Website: lowes
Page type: payment
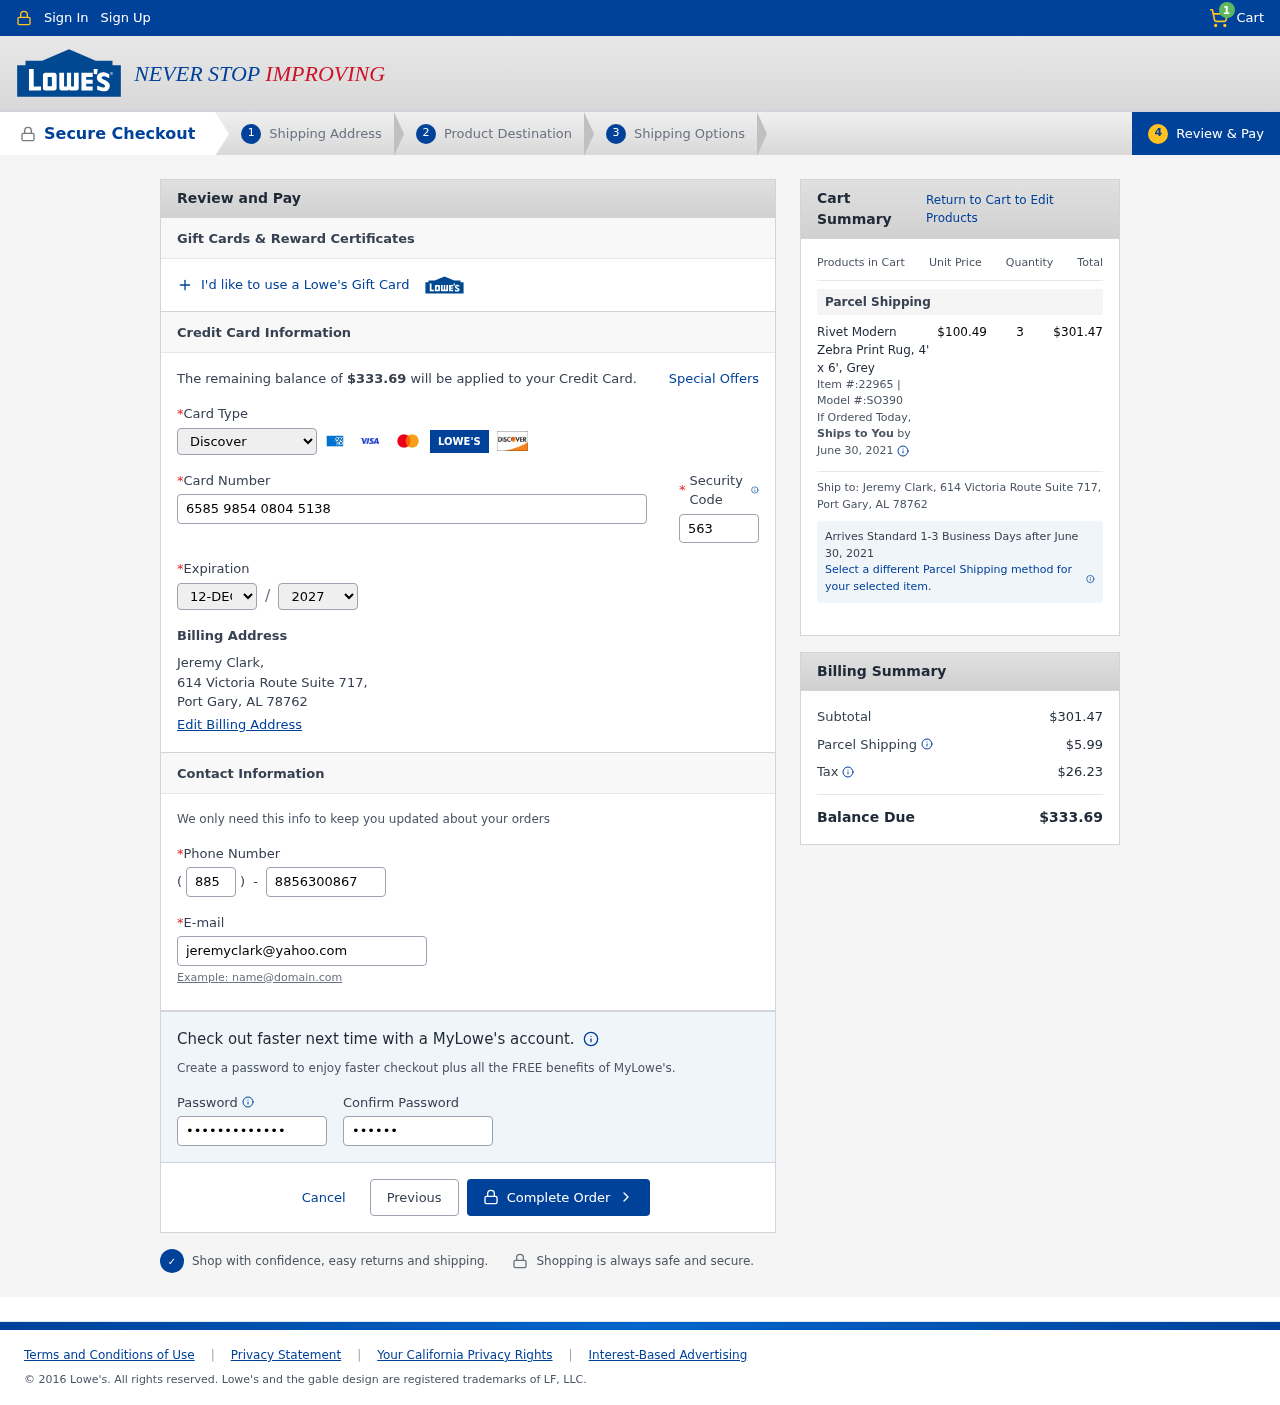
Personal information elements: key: PII_CARD_CVV
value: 563
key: PII_CARD_EXPIRY_MONTH
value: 12
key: PII_CARD_EXPIRY_YEAR
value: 27
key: PII_CARD_NUMBER
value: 6585 9854 0804 5138
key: PII_CARD_TYPE
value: Discover
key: PII_CITY_STATE_ZIP
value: Port Gary, AL 78762
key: PII_EMAIL
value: jeremyclark@yahoo.com
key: PII_FULLNAME
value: Jeremy Clark,
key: PII_PHONE
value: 8856300867
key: PII_PHONE_AREA
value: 885
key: PII_STREET
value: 614 Victoria Route Suite 717,
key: PII_FULLNAME2
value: Jeremy Clark
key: PII_STREET2
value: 614 Victoria Route Suite 717
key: PII_CITY_STATE_ZIP2
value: Port Gary, AL 78762
Product elements: key: PRODUCT1_NAME
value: Rivet Modern Zebra Print Rug, 4' x 6', Grey
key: PRODUCT1_PRICE
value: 100.49
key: PRODUCT1_QUANTITY
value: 3
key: PRODUCT1_ITEM
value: Item #:22965
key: PRODUCT1_MODEL
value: Model #:SO390
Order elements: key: ORDER_NUM_ITEMS
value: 1
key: ORDER_TOTAL
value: $333.69
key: ORDER_SHIPPING_DATE
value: June 30, 2021
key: ORDER_SUBTOTAL
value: $301.47
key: ORDER_SHIPPING_DATE2
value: June 30, 2021
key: ORDER_SHIPPING_COST
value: $5.99
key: ORDER_TAX
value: $26.23